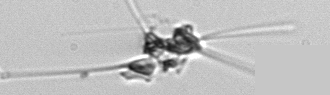
Label: Asterionellopsis_glacialis